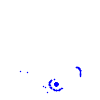
Particle: kaon